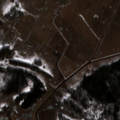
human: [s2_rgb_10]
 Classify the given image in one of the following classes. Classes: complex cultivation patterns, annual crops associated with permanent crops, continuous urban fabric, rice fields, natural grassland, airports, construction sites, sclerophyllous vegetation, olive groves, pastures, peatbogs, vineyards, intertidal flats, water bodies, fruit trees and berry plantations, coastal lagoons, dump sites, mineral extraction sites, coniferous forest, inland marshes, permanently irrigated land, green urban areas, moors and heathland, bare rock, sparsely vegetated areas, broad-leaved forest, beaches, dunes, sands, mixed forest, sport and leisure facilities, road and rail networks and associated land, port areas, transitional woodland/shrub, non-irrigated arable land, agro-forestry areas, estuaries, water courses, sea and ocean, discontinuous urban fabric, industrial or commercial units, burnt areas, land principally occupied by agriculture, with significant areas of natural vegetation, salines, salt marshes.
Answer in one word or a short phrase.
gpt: discontinuous urban fabric, non-irrigated arable land, pastures, complex cultivation patterns, land principally occupied by agriculture, with significant areas of natural vegetation, mixed forest